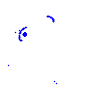
Particle: proton